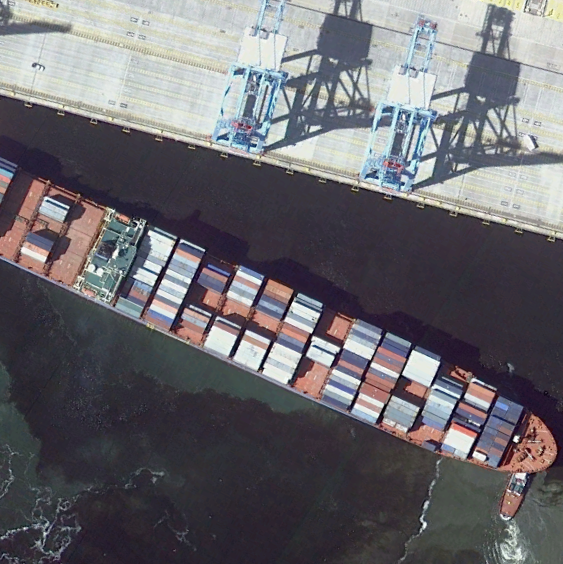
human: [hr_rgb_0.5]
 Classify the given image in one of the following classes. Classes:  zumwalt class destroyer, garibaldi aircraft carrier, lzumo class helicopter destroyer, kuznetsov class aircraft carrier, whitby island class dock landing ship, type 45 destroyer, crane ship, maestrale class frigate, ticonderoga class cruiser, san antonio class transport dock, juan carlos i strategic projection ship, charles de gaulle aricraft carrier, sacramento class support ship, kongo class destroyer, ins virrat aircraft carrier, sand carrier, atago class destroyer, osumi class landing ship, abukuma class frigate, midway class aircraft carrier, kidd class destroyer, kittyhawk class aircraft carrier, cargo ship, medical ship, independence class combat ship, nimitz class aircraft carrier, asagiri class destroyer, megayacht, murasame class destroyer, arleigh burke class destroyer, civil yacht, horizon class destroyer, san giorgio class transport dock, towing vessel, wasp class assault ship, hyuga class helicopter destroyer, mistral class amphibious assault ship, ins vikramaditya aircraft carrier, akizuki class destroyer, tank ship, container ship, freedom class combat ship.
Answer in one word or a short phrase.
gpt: Container ship